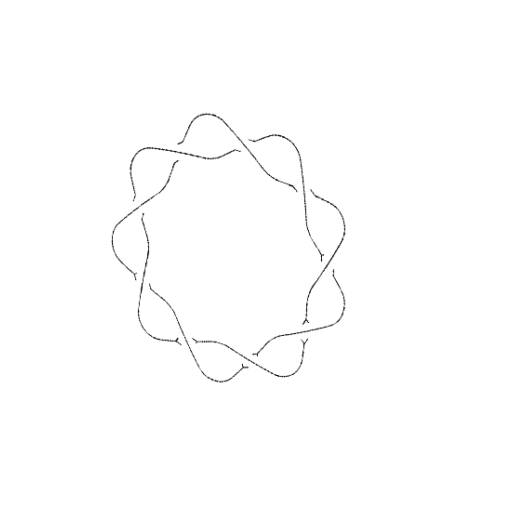
Crossing number: 9